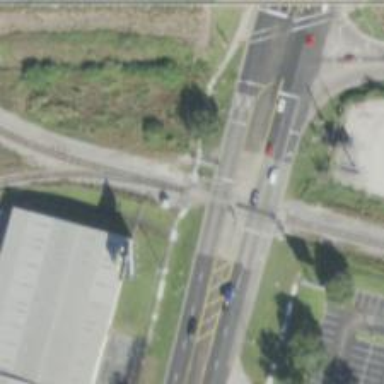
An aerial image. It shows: Crossing for the railway.